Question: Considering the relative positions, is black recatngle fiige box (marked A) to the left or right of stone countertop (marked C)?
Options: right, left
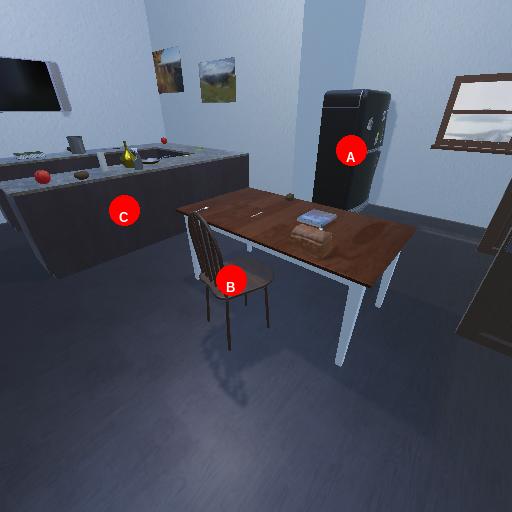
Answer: right